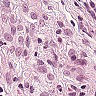
Metastatic tissue present: yes